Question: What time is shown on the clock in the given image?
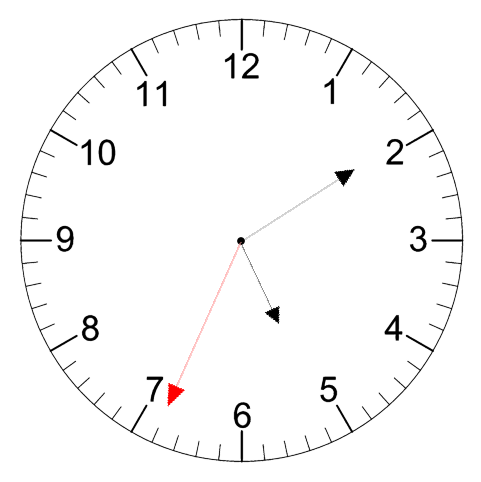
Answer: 05:09:34